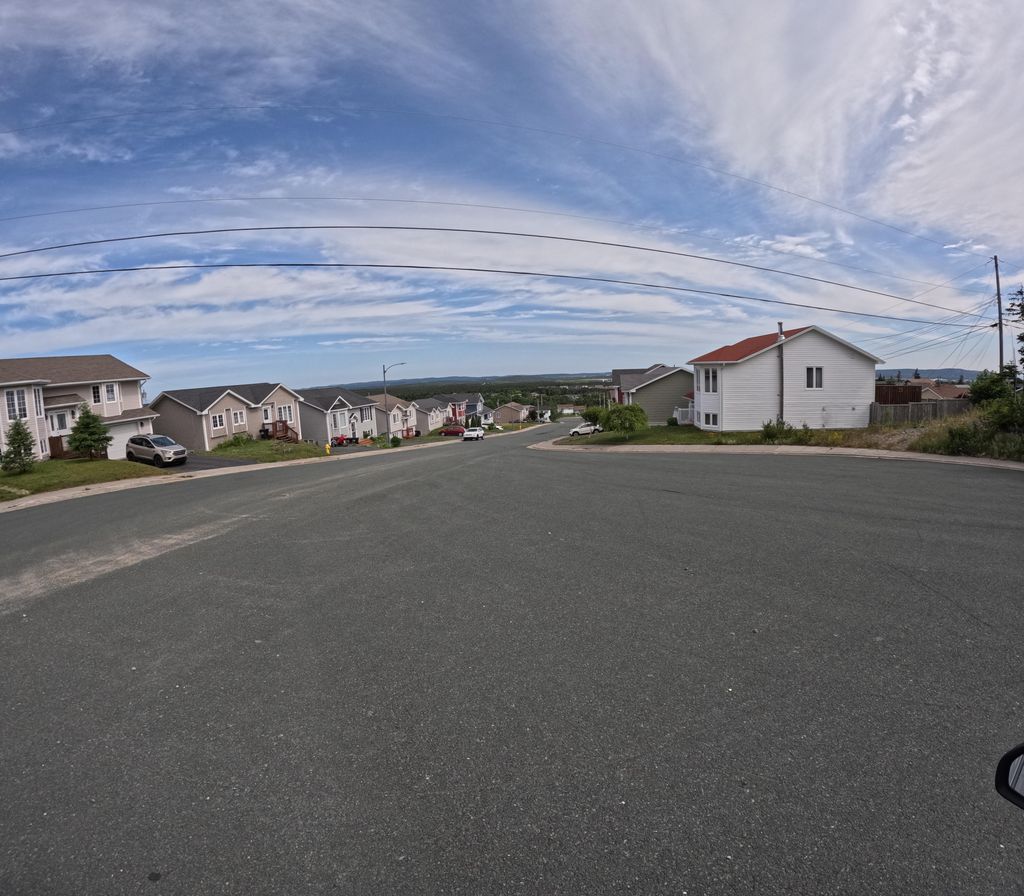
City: st_johns